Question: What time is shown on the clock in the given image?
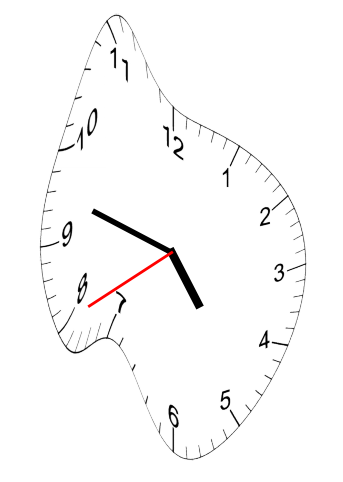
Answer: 04:47:40